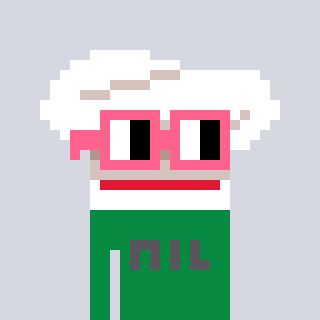
a pixel art character with square pink glasses, a chef hat-shaped head and a green-colored body on a cool background